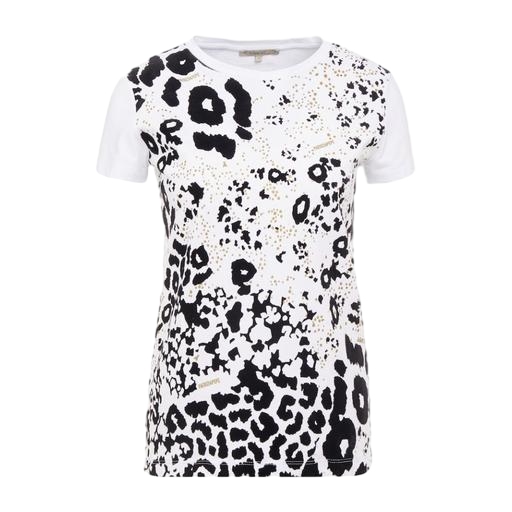
t-shirt wild print, white exotic print jersey t-shirt, ambika jurk panter, white background